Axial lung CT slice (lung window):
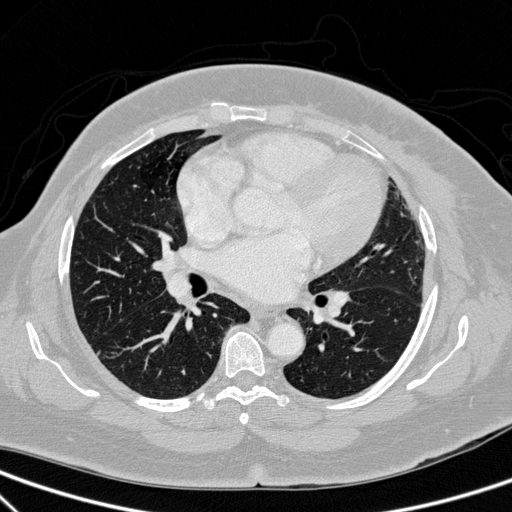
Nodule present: no